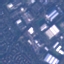
Land use / land cover class: Industrial